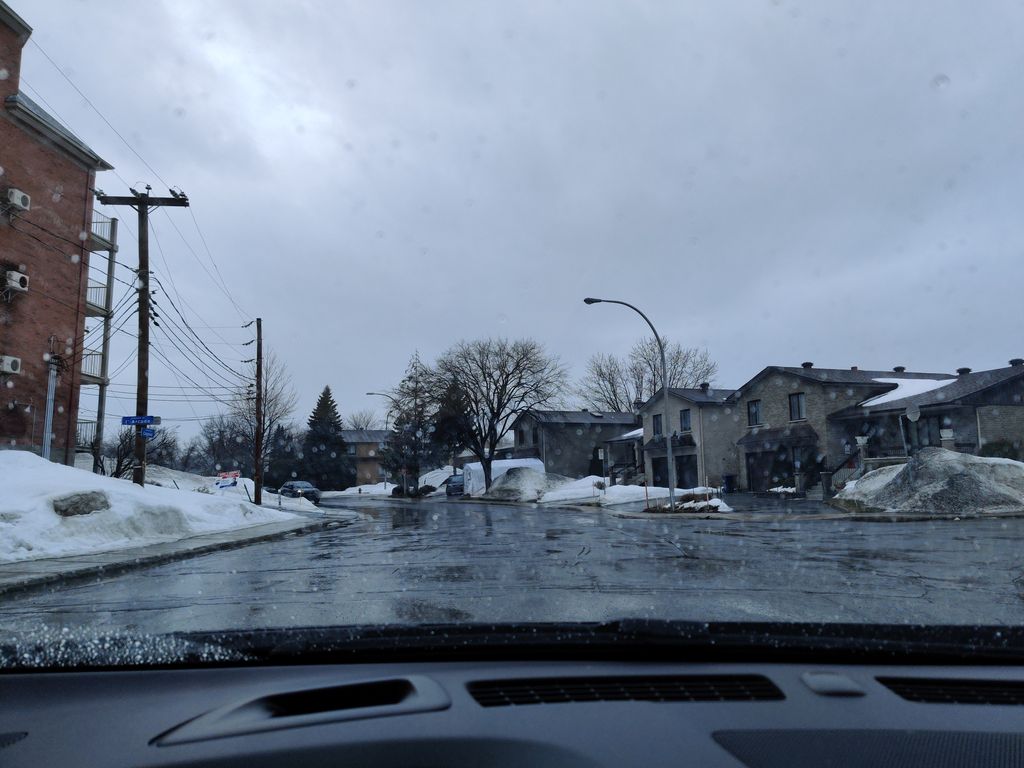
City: montreal